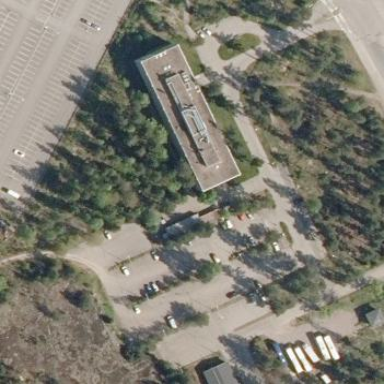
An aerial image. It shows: Hotel building that serves as hostel for tourists.